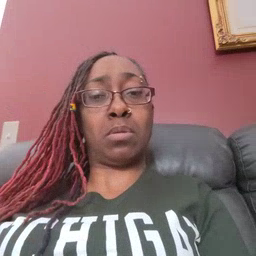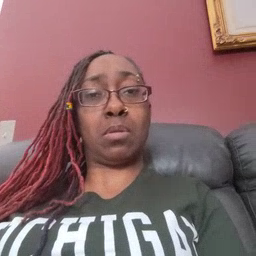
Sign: moon